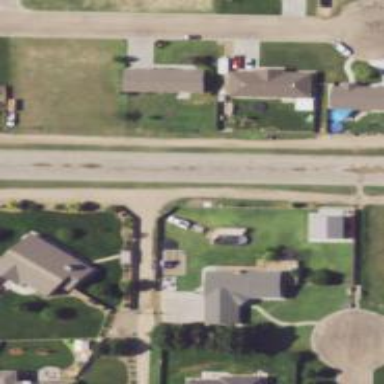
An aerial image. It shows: Alley classified as service road.